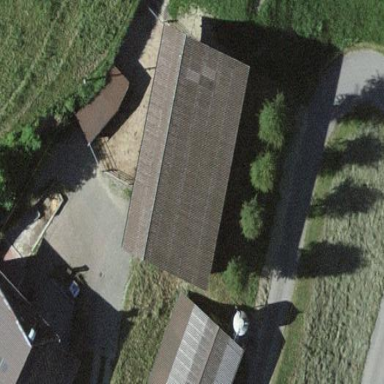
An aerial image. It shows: Rural barn.